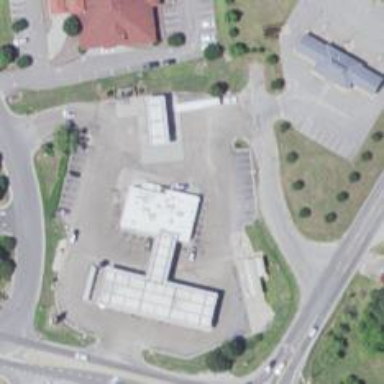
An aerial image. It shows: Convenience shop.